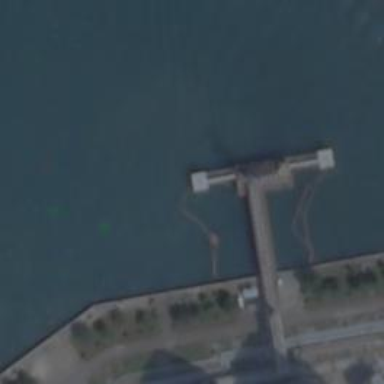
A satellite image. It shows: Man-made pier.